Field crop: maize
Growth stage: 2
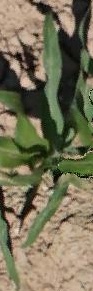
Species: maize